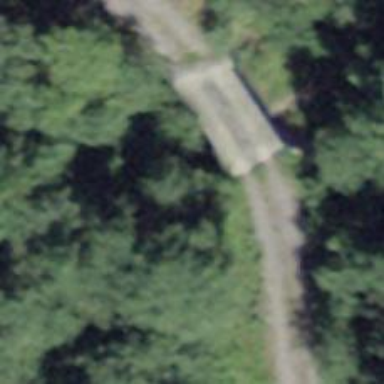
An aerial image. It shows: Culvert tunnel.